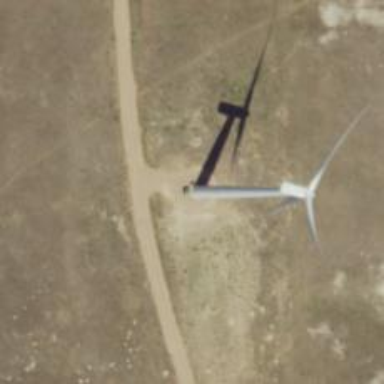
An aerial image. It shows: Wind generator powered by wind. The generator type is horizontal axis and it uses wind turbines.